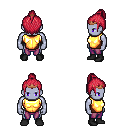
a pixel art fantasy rpg character, male body template, dark elf, purple skin, gold chest armor, magenta pants, ruby red short topknot hairstyle, bronze tiara, black shoes, four views (front, back, left, right), 2x2 character sprite sheet, small pixel art, hard edges, no anti-aliasing